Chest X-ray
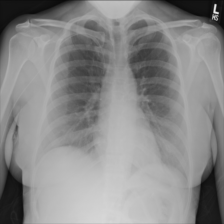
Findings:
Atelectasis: negative
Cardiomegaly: negative
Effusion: negative
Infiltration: negative
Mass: negative
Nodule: negative
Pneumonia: negative
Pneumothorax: negative
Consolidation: negative
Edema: negative
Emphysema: negative
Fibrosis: negative
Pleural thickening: negative
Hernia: negative